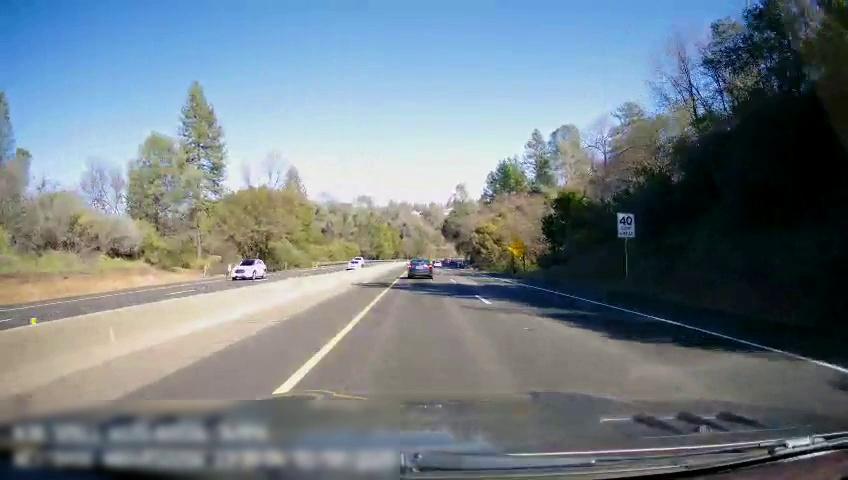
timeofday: Day
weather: Sunny
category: Drivable Space
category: Drivable Space
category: Vehicles | SUV
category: Vehicles | SUV
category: Vehicles | SUV
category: Vehicles | Car
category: Vehicles | SUV
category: Lanes | Current Lane
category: Lanes | Current Lane
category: Lanes | Alternate Lane
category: Lanes | Opposite Lane
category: Lanes | Opposite Lane
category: Traffic | Signs